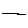
Label: line